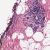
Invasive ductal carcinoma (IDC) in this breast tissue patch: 0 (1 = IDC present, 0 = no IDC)